Field crop: maize
Growth stage: 2
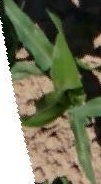
Species: maize